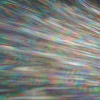
Label: sunburn